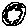
Label: moon